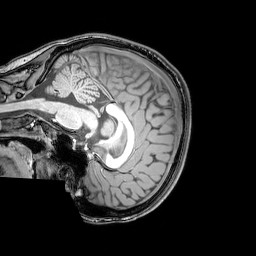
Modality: T1w
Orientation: sagittal
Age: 24
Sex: female
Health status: healthy
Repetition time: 0.081 s
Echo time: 0.037 s